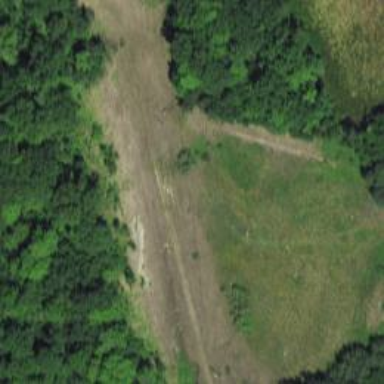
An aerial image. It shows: Abandoned railway track with historical significance.